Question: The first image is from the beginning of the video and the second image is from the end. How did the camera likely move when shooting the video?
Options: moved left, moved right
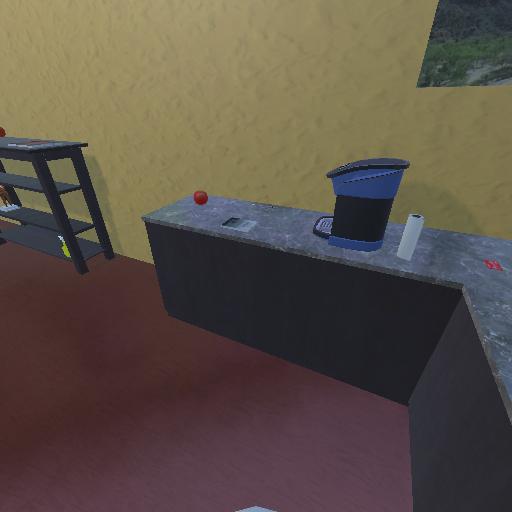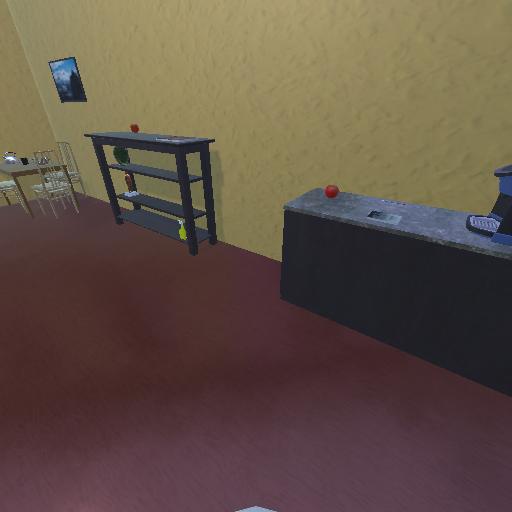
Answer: moved left